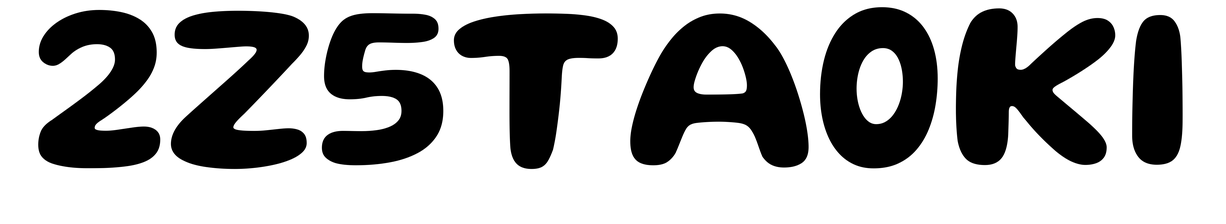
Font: Gluten_SemiBold